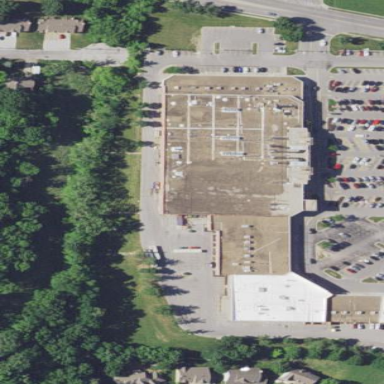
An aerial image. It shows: Retail building.